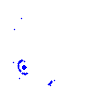
Particle: electron